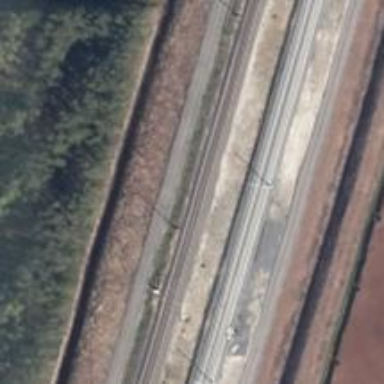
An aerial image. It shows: Railway with continuous electrified contact line.